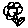
Label: flower